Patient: sex M, age 61
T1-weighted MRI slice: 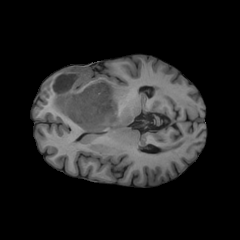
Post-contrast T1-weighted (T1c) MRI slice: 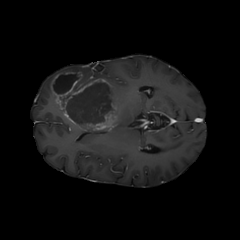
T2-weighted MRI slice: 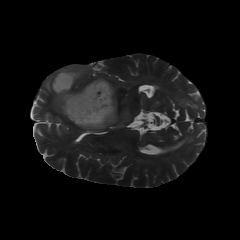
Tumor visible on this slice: yes
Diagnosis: Glioblastoma, IDH-wildtype
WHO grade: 4